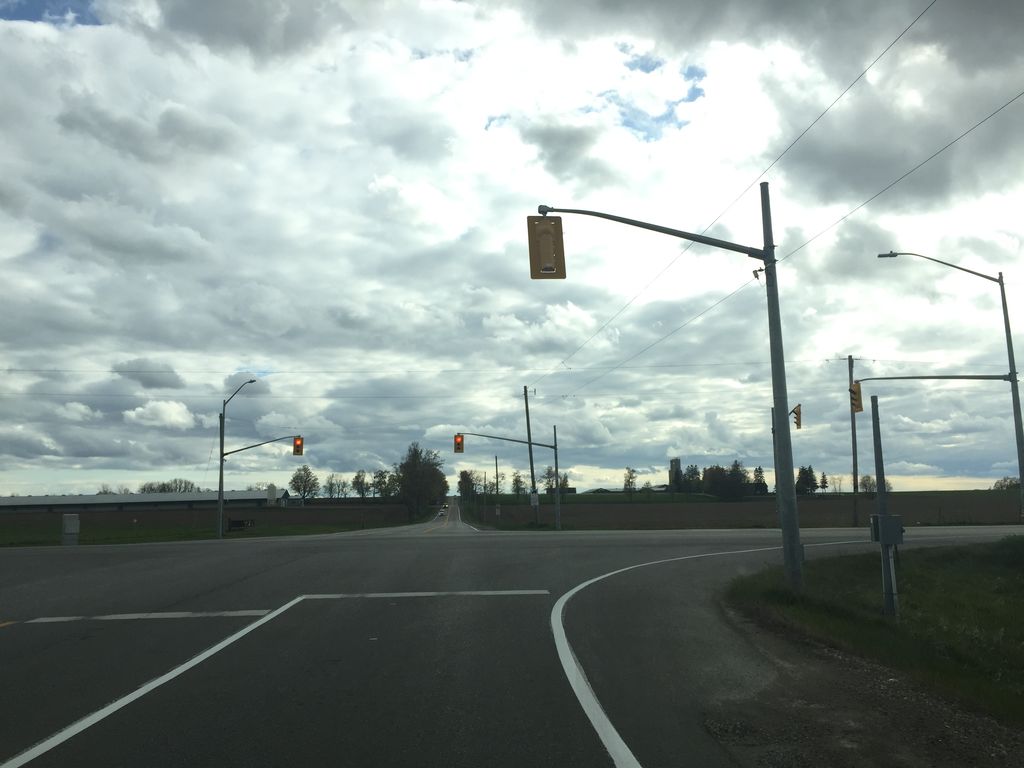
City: kitchener-waterloo